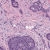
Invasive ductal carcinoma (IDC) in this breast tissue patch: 1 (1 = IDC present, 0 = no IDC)